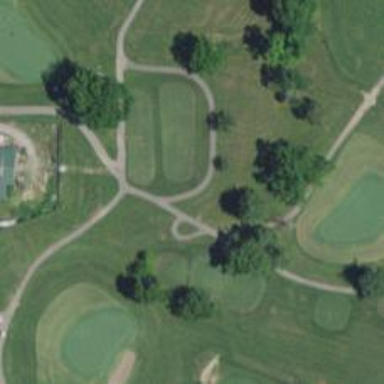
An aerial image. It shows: Pathway for golf carts.